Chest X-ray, PA view. Patient: 41 years old, sex F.
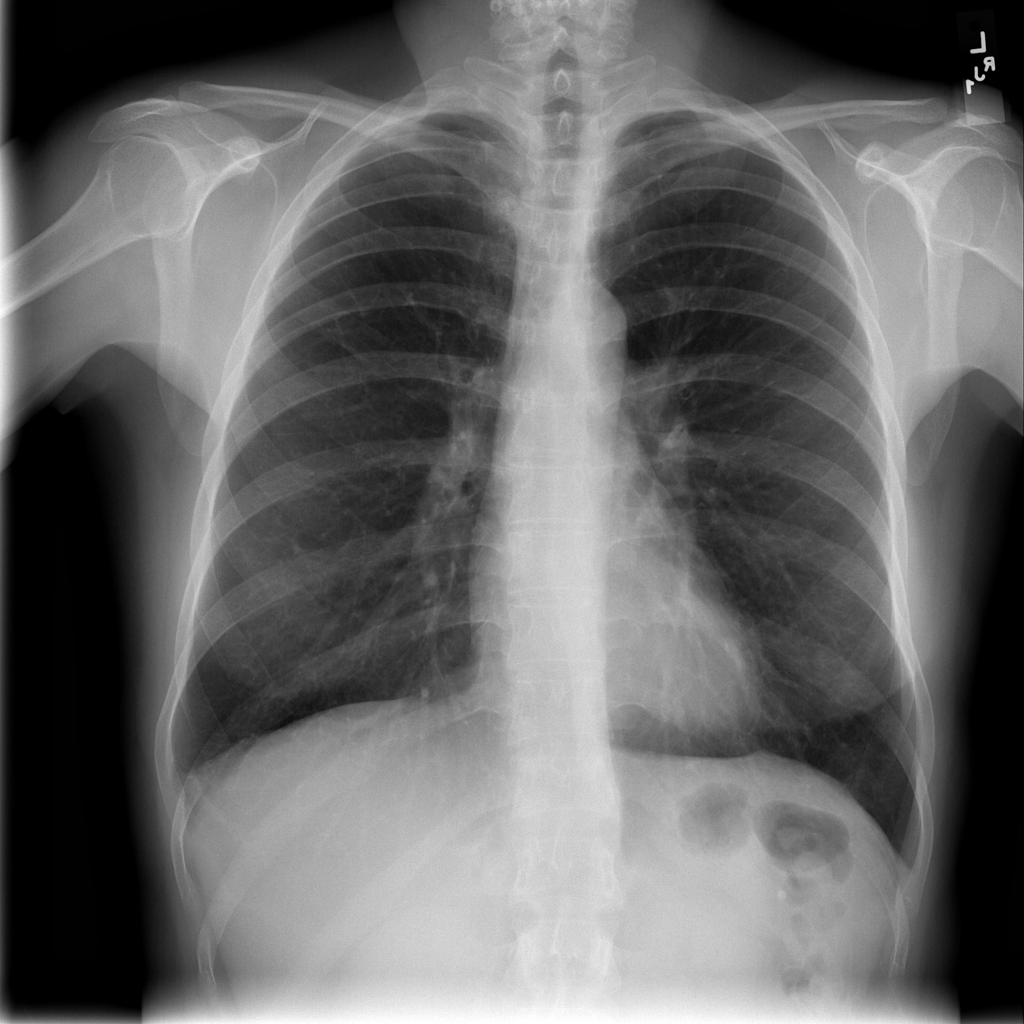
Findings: No Finding